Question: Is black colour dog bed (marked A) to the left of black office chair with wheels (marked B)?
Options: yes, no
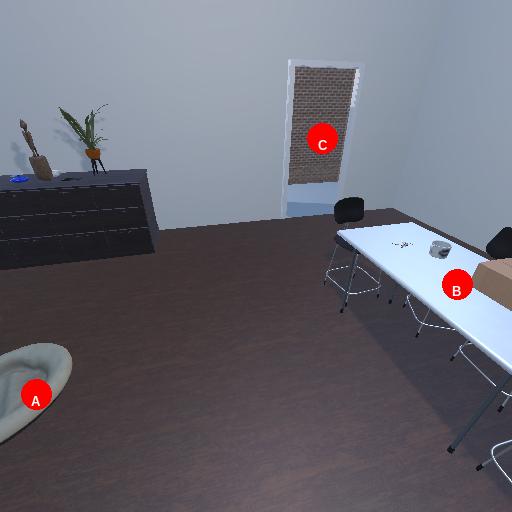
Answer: yes